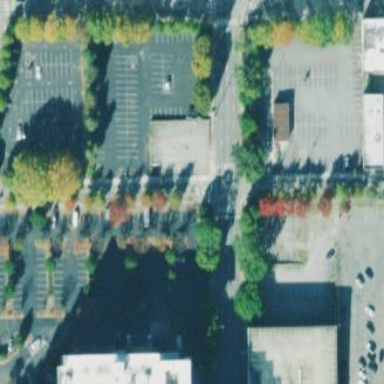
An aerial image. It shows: Parking area with asphalt surface.